Fundus camera: zeiss
Shooting center: fovea
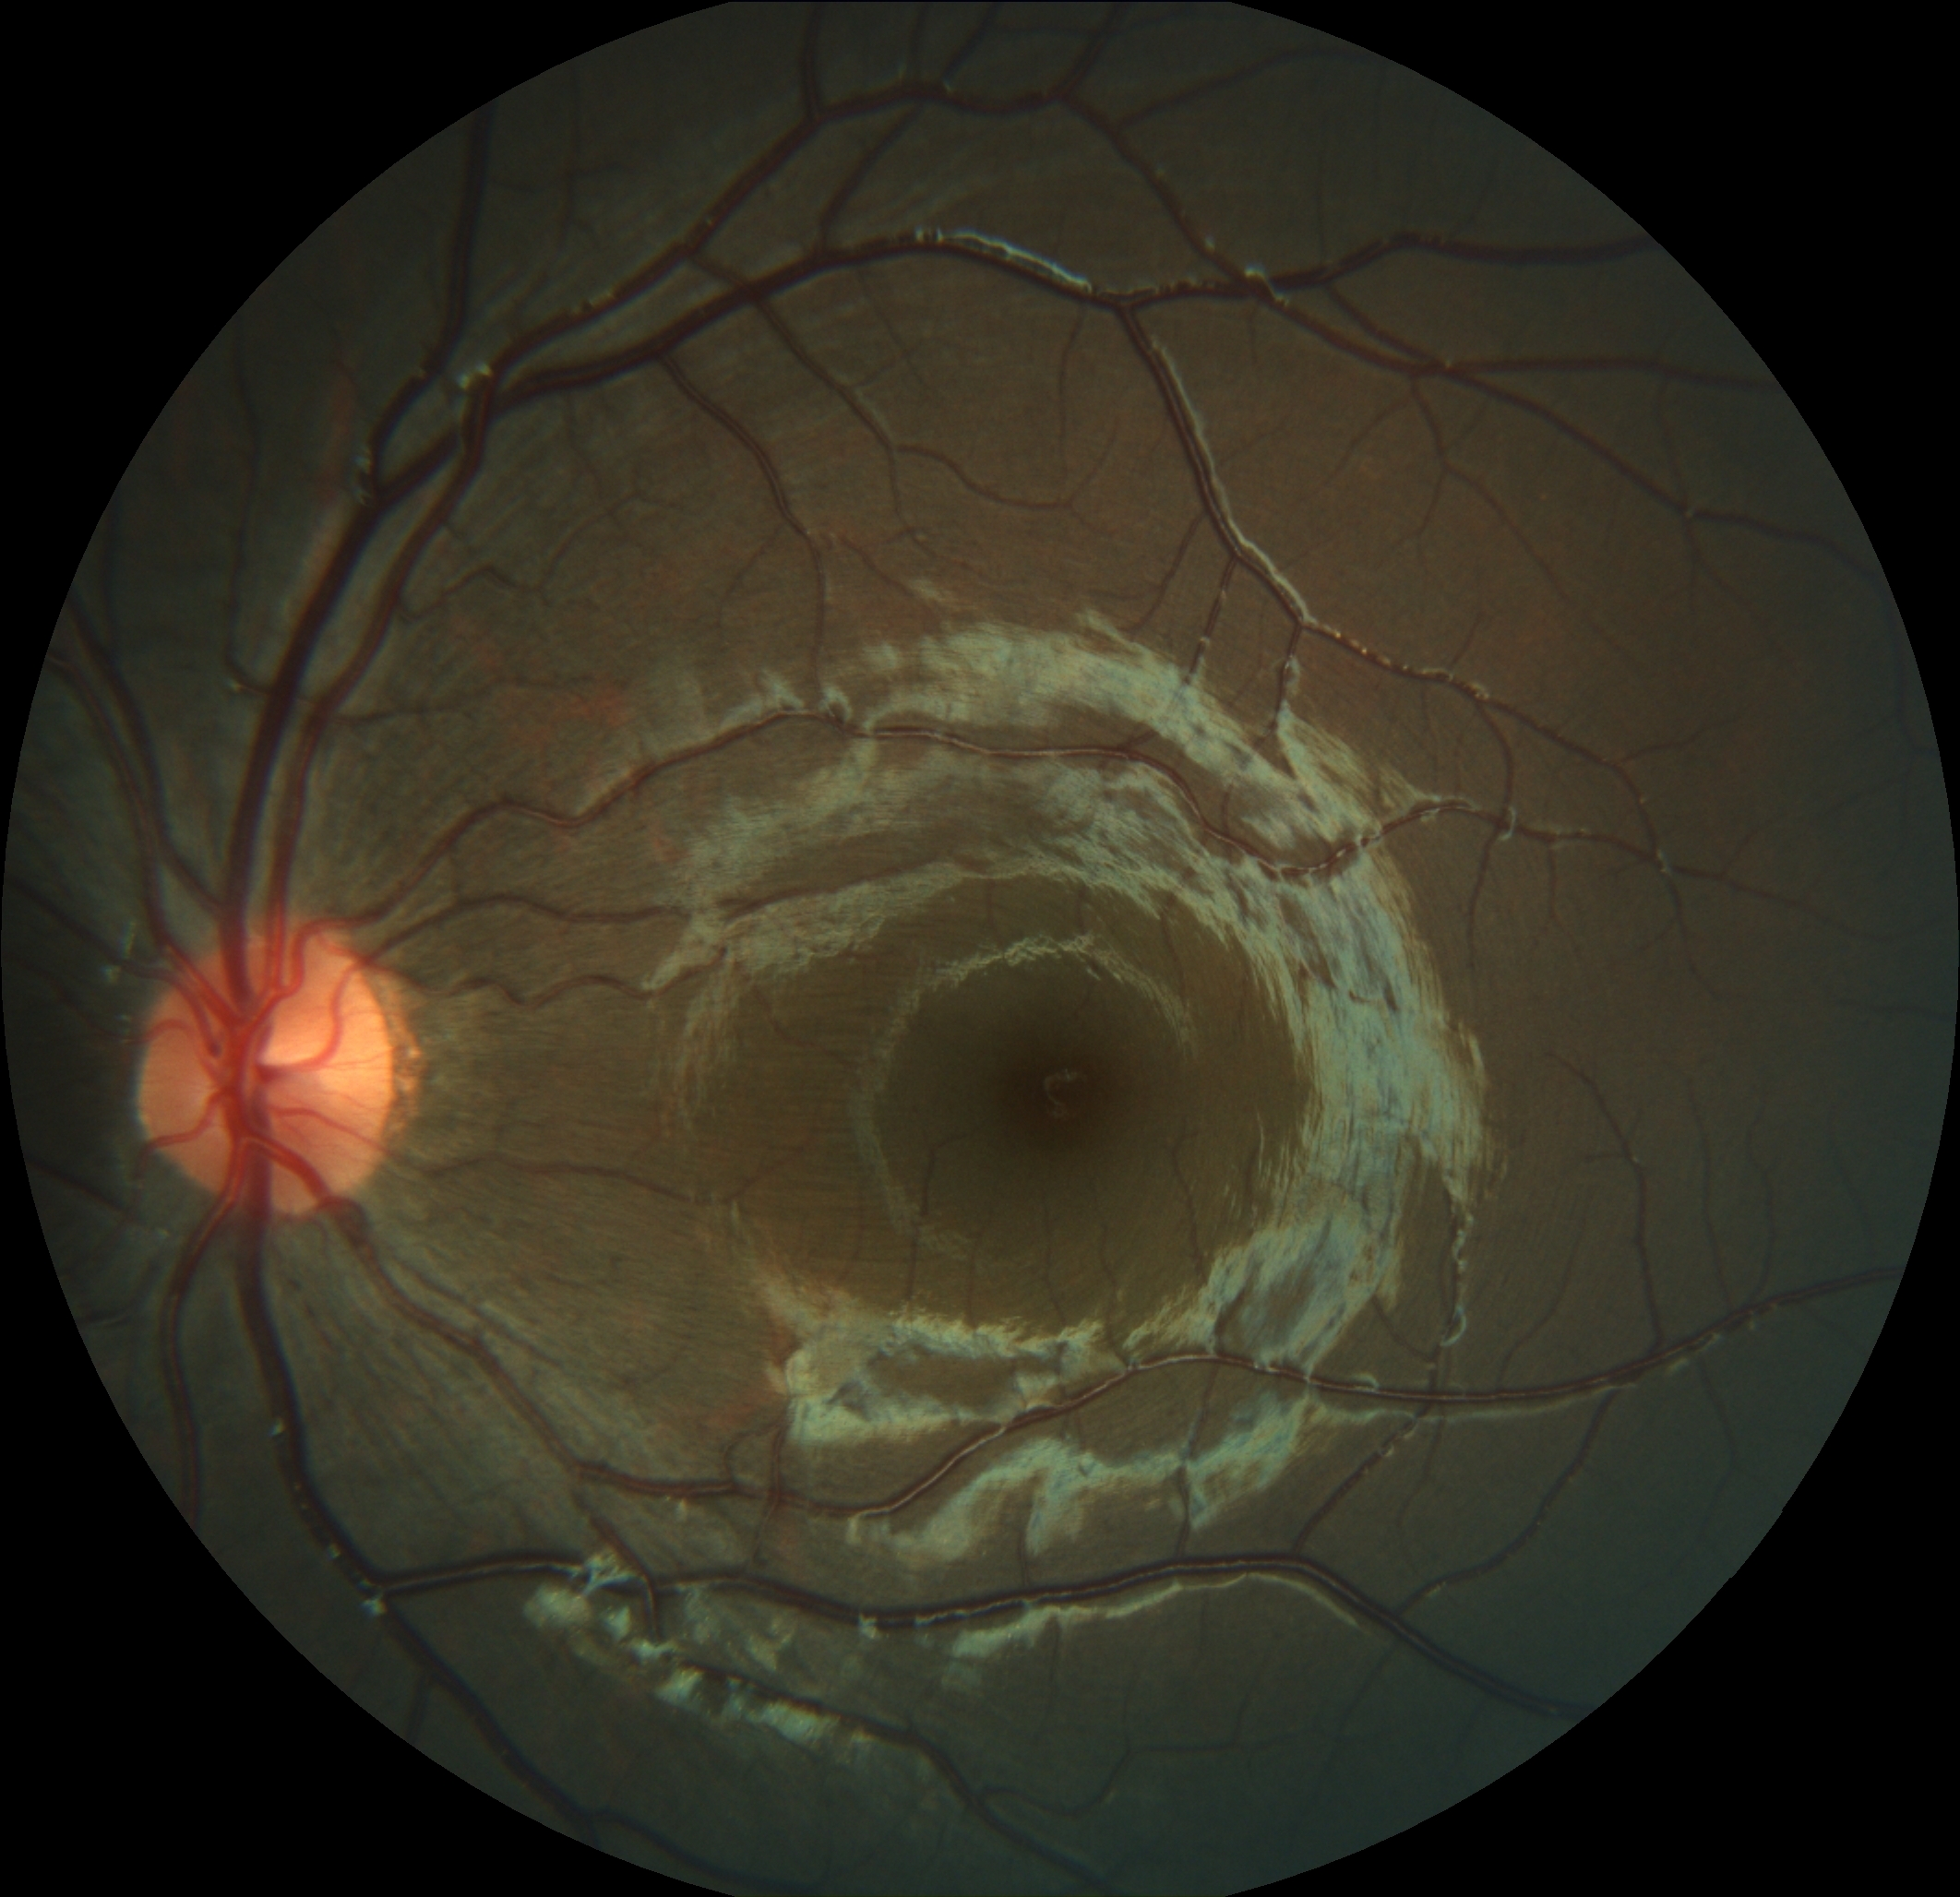
Pathologic myopia: no
Patchy retinal atrophy: absent
Retinal detachment: absent